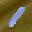
Label: 1